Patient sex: M
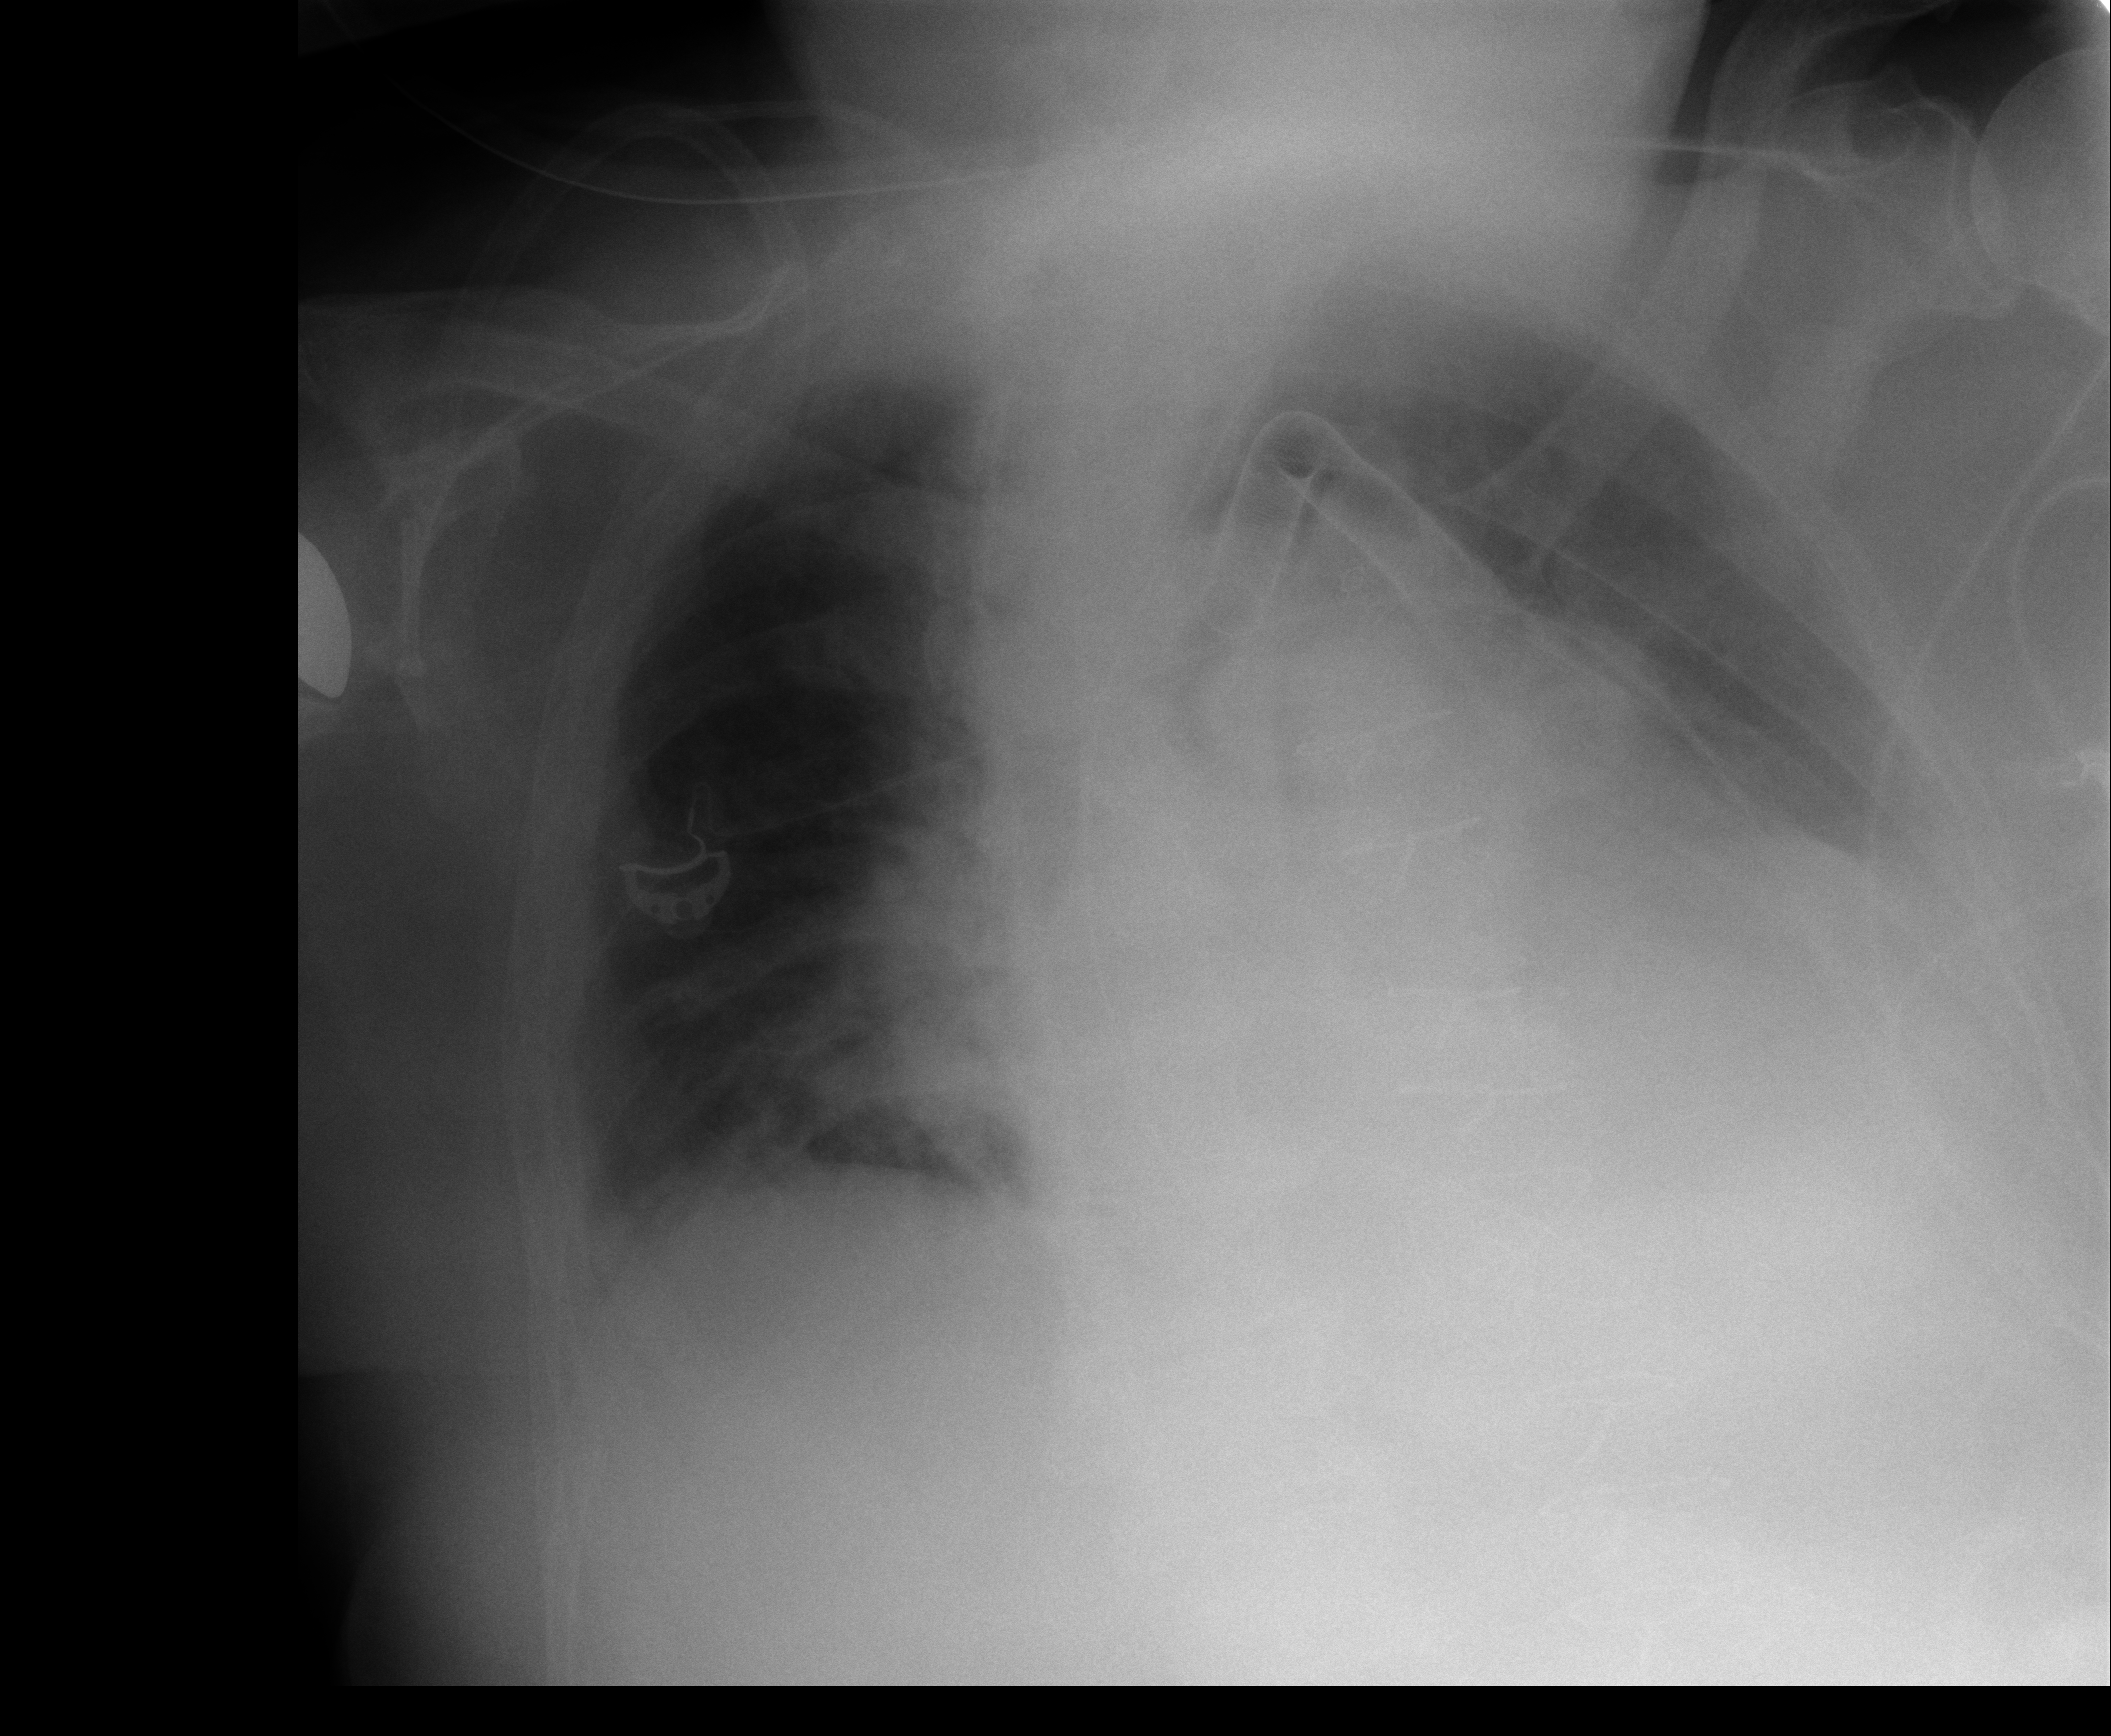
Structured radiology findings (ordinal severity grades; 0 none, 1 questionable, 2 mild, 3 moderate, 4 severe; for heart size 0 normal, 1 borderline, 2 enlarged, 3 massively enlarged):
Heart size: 2
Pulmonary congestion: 2
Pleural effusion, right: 2
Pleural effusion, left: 2
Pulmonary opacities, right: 1
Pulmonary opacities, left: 1
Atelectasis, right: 2
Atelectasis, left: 2